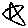
Label: star